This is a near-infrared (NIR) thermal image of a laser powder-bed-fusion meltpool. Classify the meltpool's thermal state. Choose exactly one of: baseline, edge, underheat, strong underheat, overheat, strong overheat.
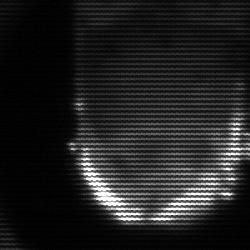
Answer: baseline